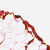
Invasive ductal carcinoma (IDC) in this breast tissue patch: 0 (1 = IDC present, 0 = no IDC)